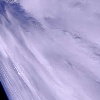
Label: cloud